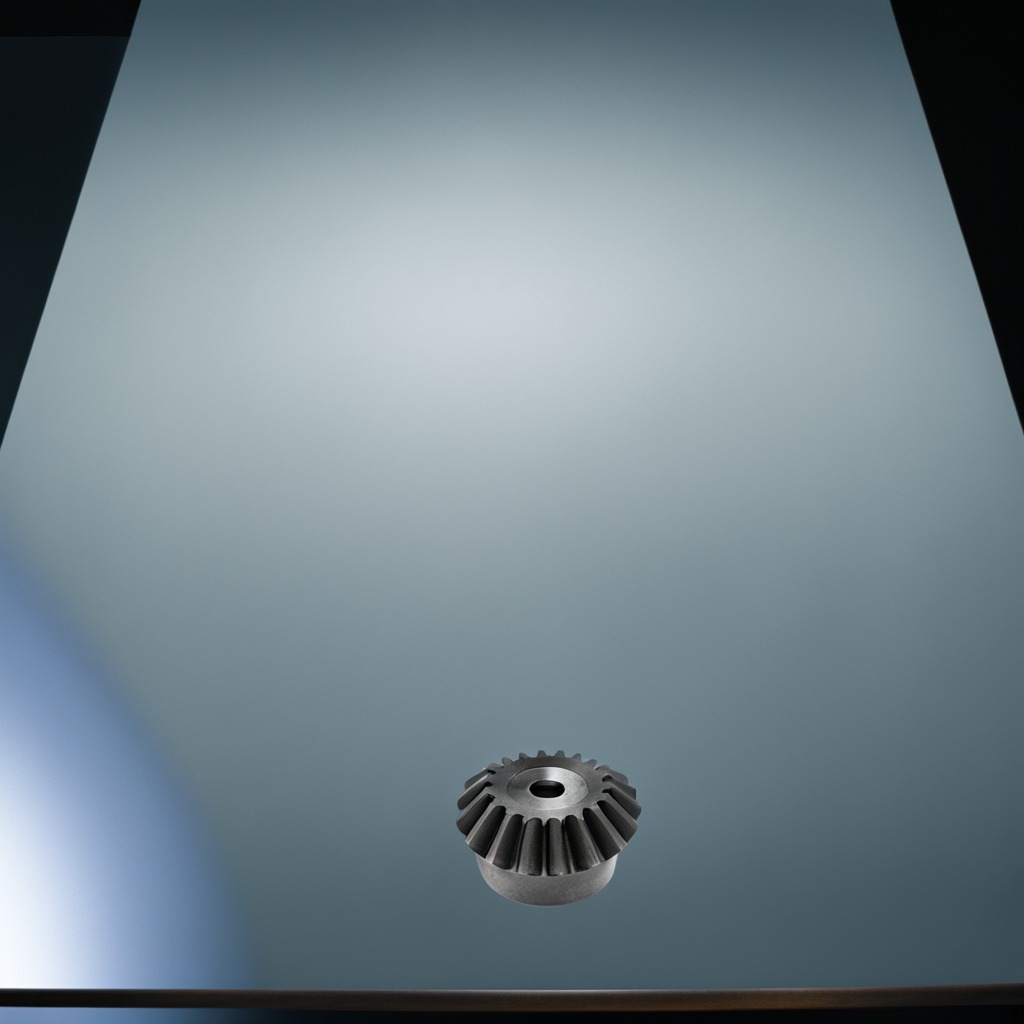
A steel gear with teeth is lying on the table.